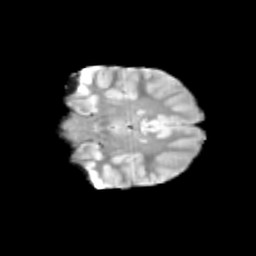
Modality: T2w
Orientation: coronal
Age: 9
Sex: female
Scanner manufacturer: siemens
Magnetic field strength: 3 T
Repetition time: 3.8 s
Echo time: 0.07 s